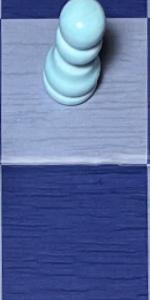
Label: Empty